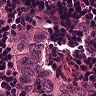
Metastatic tissue present: yes